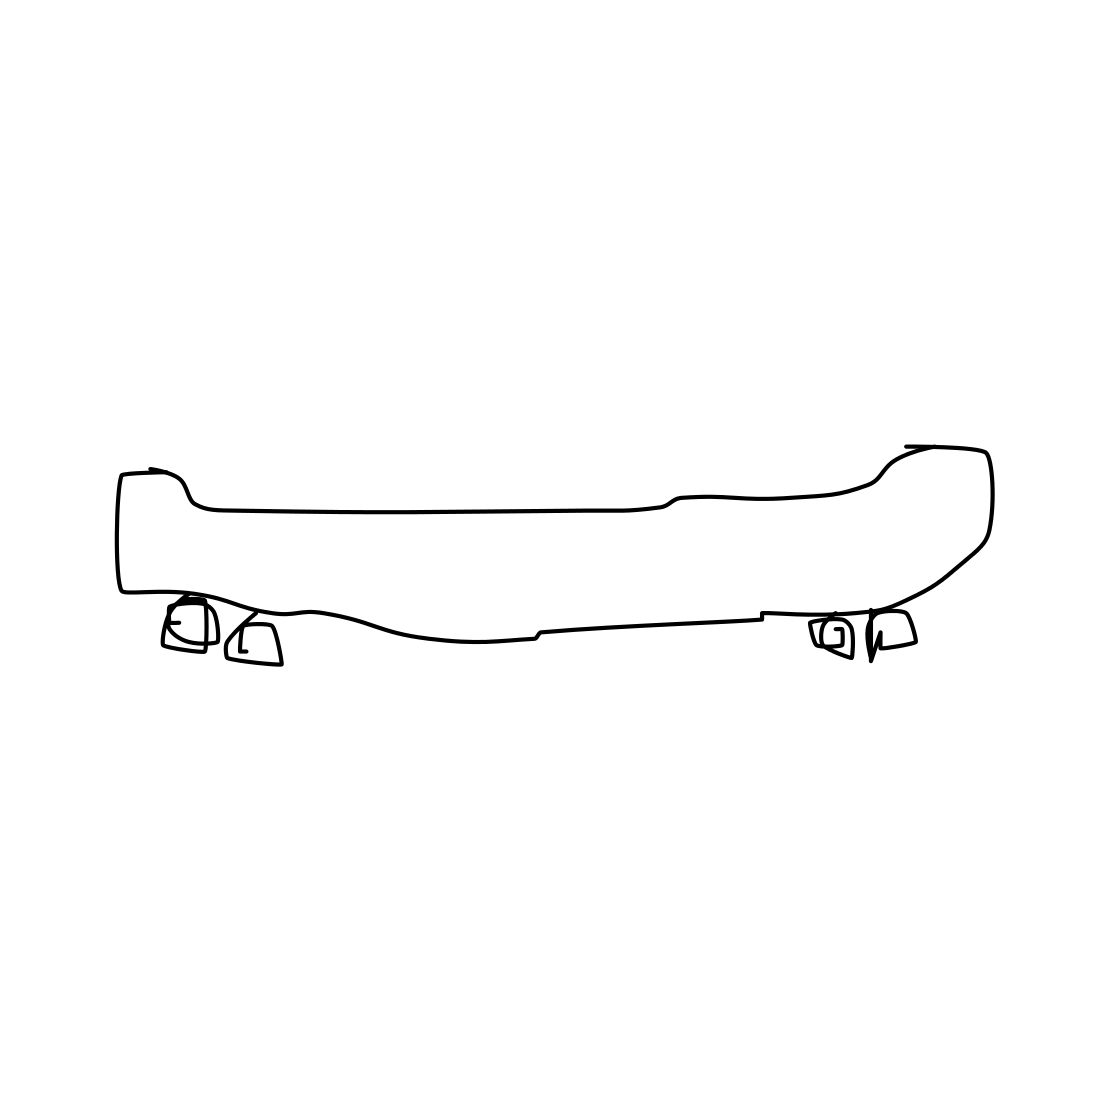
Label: skateboard